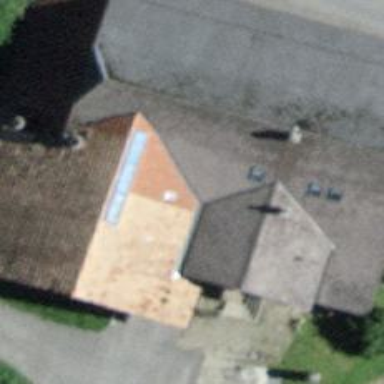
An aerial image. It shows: Farm building.